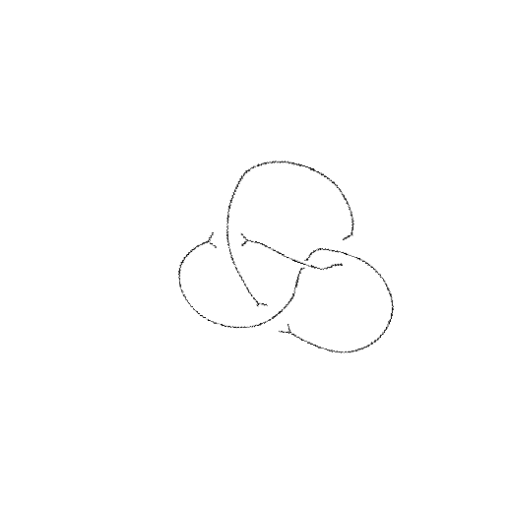
Crossing number: 4